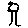
Label: tree